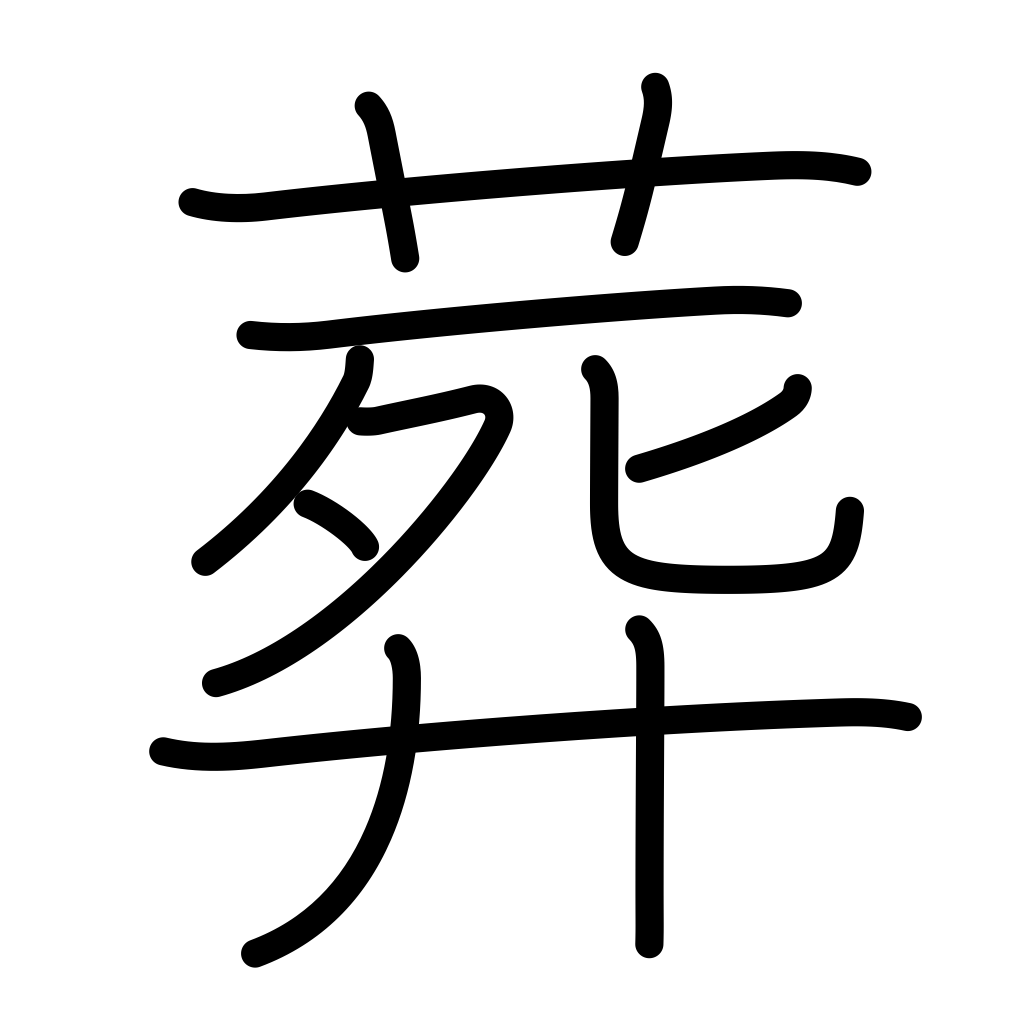
Meaning: interment, bury, shelve